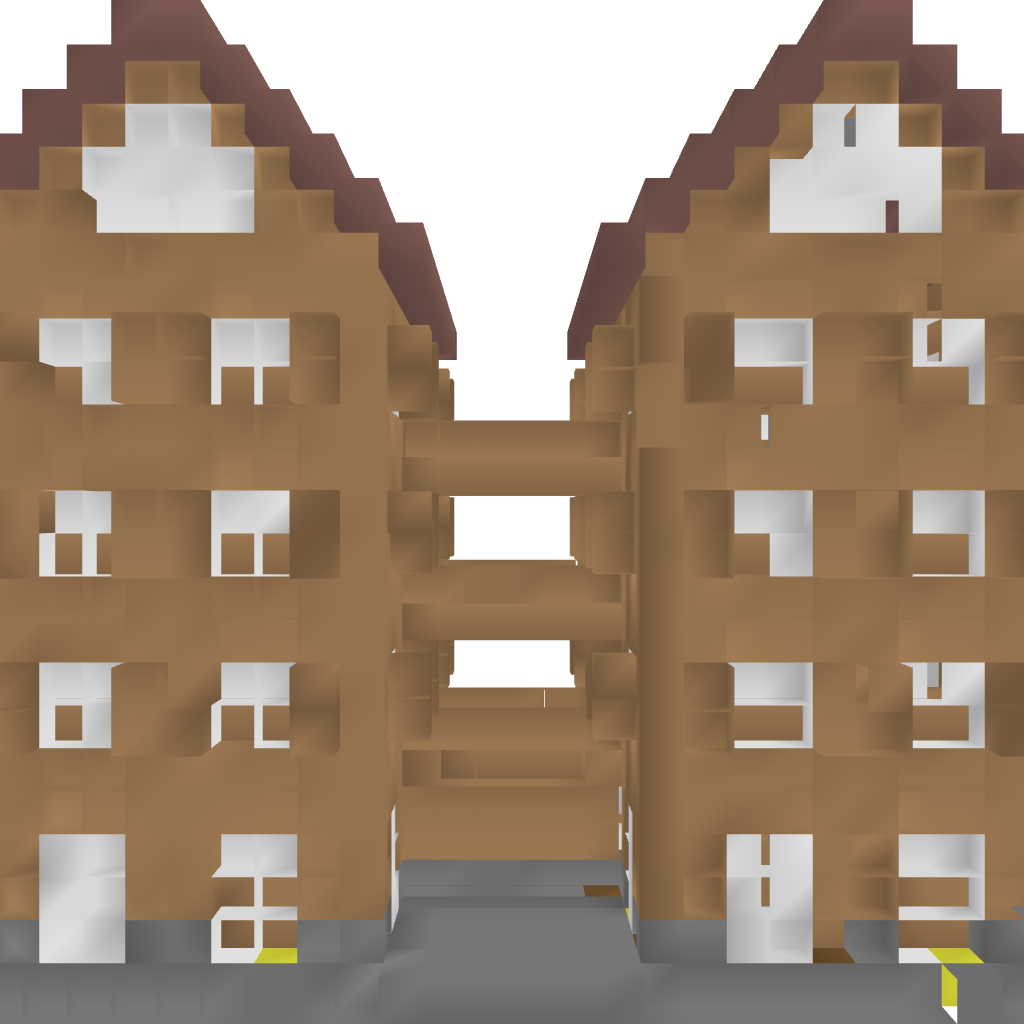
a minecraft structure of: House #5 high quality